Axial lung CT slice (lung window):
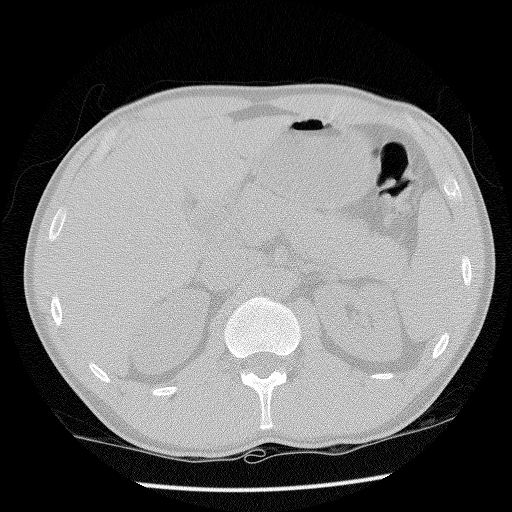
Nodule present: no